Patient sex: M
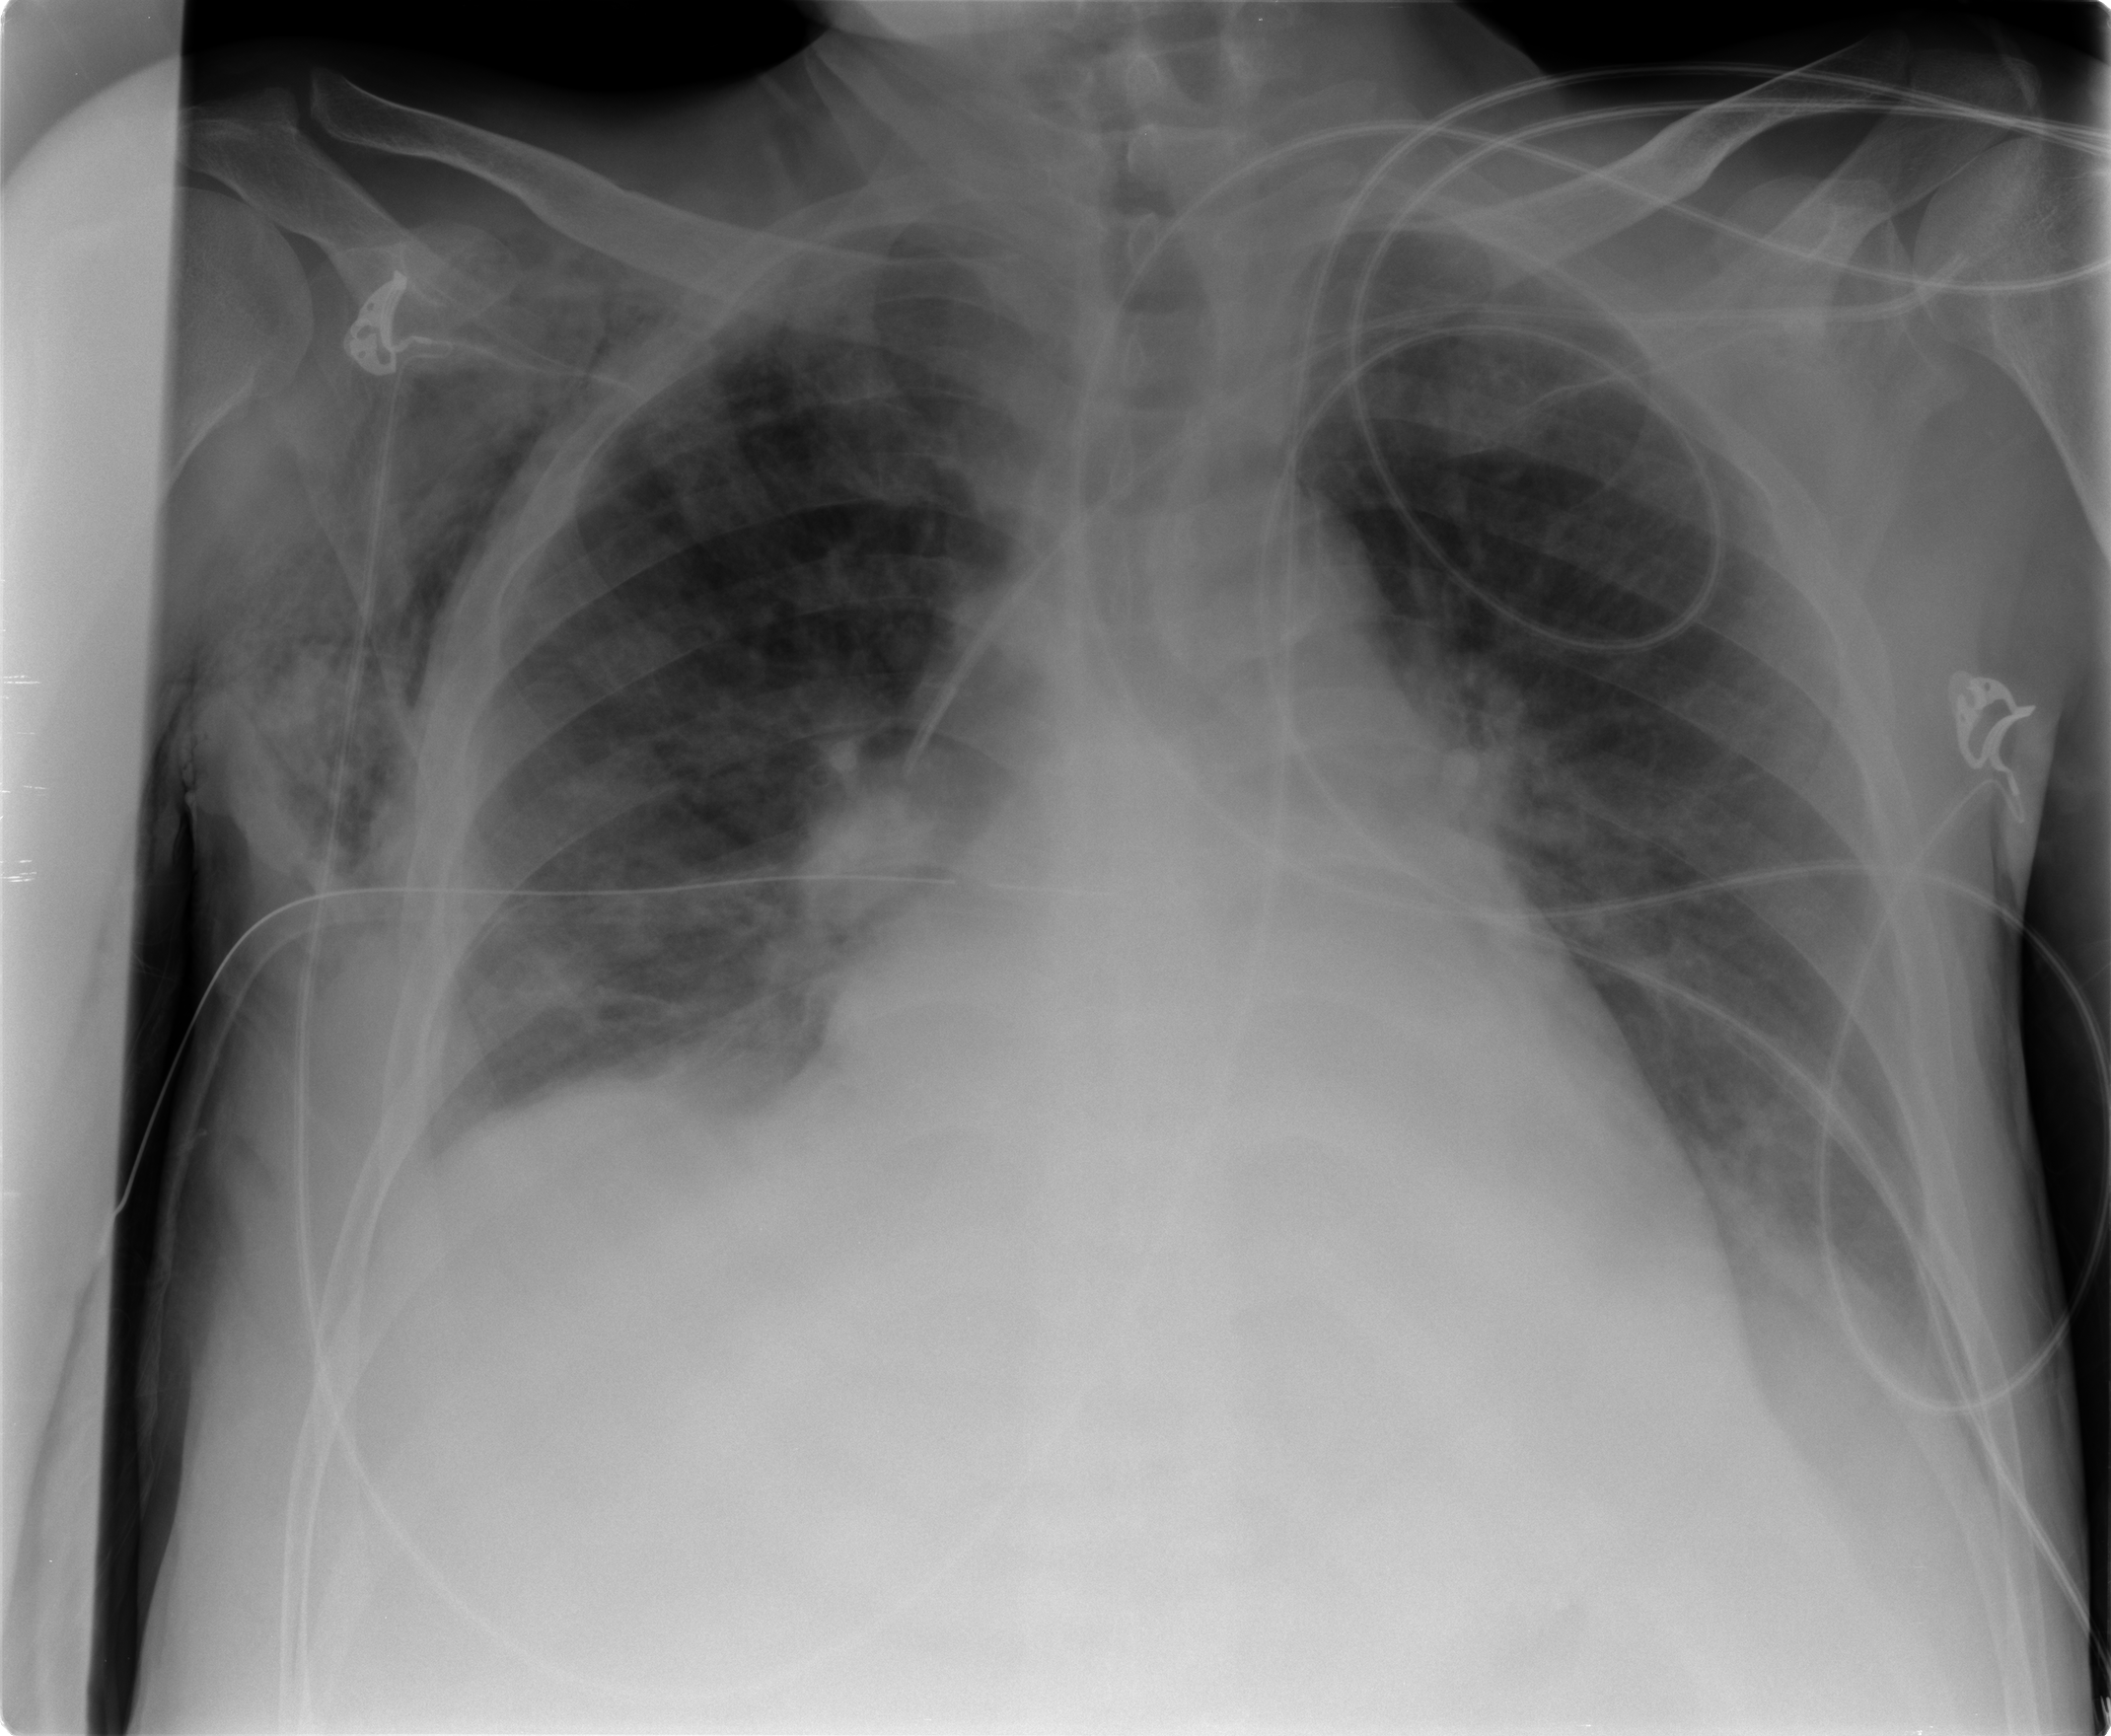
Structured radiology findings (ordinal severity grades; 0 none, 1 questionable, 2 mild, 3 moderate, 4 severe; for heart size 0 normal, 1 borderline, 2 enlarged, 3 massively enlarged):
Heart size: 2
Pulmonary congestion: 2
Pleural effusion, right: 1
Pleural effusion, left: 2
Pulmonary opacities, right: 1
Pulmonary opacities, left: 0
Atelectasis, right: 2
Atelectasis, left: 2